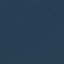
Land use / land cover class: SeaLake